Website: macys
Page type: receipt
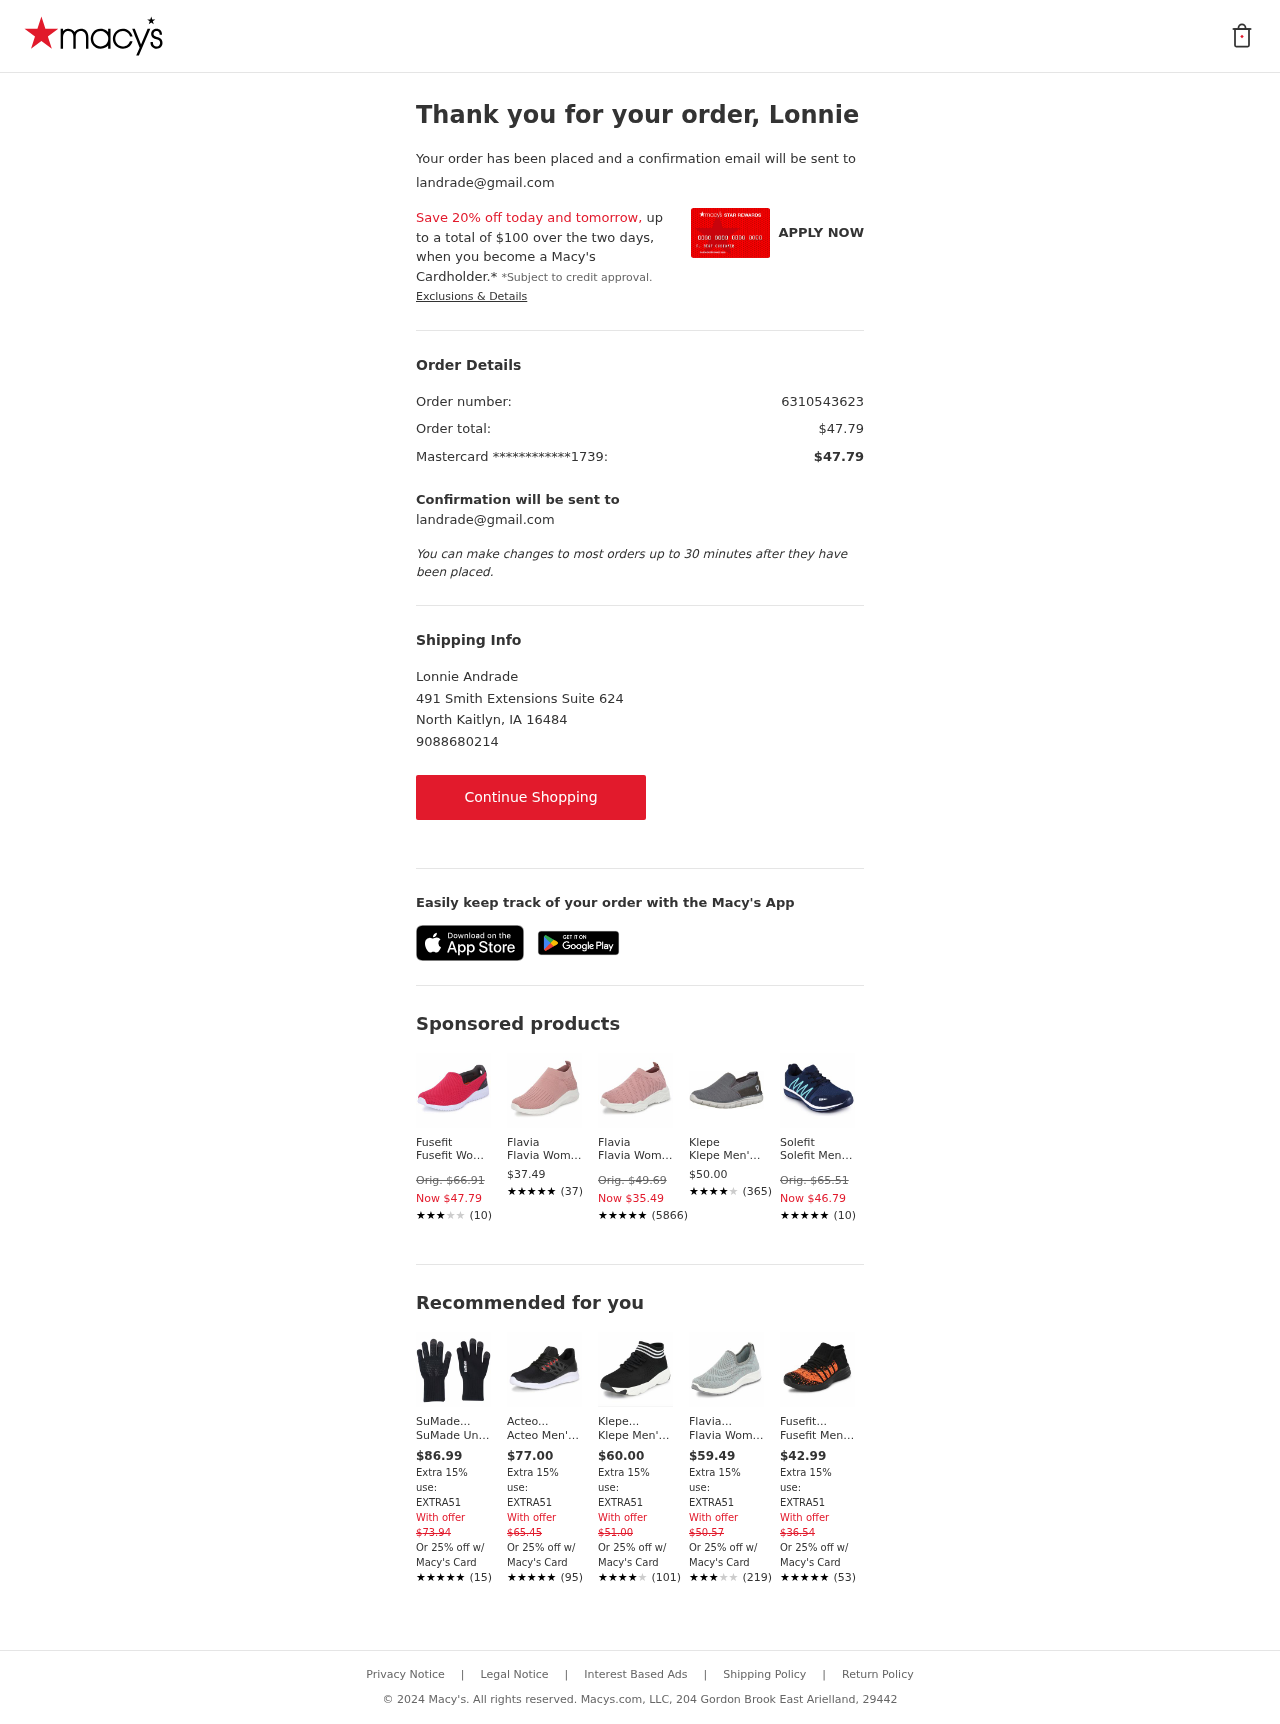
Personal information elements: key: PII_CARD_LAST4
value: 1739
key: PII_CARD_TYPE
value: Mastercard
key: PII_EMAIL
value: landrade@gmail.com
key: PII_FIRSTNAME
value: Lonnie
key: PII_FULLNAME
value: Lonnie Andrade
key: PII_PHONE
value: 9088680214
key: PII_PROMO_CODE
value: EXTRA51
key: PII_STREET
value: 491 Smith Extensions Suite 624
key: PII_EMAIL2
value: landrade@gmail.com
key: PII_CITY_STATE_ZIP
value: North Kaitlyn, IA 16484
Product elements: key: PRODUCT10_BRAND
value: Fusefit
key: PRODUCT10_NAME
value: Fusefit Men's Stroke Black/Orange Running Shoes-6 UK (40 EU) (7 US) (FFR-425)
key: PRODUCT10_NUM_RATINGS
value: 53
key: PRODUCT10_PRICE
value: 42.99
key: PRODUCT10_RATING
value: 4.9
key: PRODUCT1_BRAND
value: Fusefit
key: PRODUCT1_NAME
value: Fusefit Women's Alpinia Fushia Running Shoes-7 UK (40 EU) (8 US) (FFR-453)
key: PRODUCT1_NUM_RATINGS
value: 10
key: PRODUCT1_PRICE
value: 47.79
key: PRODUCT1_RATING
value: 3.1
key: PRODUCT2_BRAND
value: Flavia
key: PRODUCT2_NAME
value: Flavia Women's Pink Running Shoes-UK9 (FKT/HD0234/PNK)
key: PRODUCT2_NUM_RATINGS
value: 37
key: PRODUCT2_PRICE
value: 37.49
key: PRODUCT2_RATING
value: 4.7
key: PRODUCT3_BRAND
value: Flavia
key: PRODUCT3_NAME
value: Flavia Women's Pink Running Shoes-7 UK (39 EU) (8 US) (FKT/FB-06/PNK)
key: PRODUCT3_NUM_RATINGS
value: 5866
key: PRODUCT3_PRICE
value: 35.49
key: PRODUCT3_RATING
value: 4.8
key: PRODUCT4_BRAND
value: Klepe
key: PRODUCT4_NAME
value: Klepe Men's Grey/Navy Flyknit with Memory Foam Running Shoes-10 UK (44 EU) (11 US) (CE-1336/GRYNVY)
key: PRODUCT4_NUM_RATINGS
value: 365
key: PRODUCT4_PRICE
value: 50
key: PRODUCT4_RATING
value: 4.1
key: PRODUCT5_BRAND
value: Solefit
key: PRODUCT5_NAME
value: Solefit Men's Blue Running Shoes-10 UK (43 EU) (SLFT-1129)
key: PRODUCT5_NUM_RATINGS
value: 10
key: PRODUCT5_PRICE
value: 46.79
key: PRODUCT5_RATING
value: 4.9
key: PRODUCT6_BRAND
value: SuMade
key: PRODUCT6_NAME
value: SuMade Unisex Lightweight Outdoor Warm Touchscreen Waterproof Windproof Running Driving Cycling Hiki
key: PRODUCT6_NUM_RATINGS
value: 15
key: PRODUCT6_PRICE
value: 86.99
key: PRODUCT6_RATING
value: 4.7
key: PRODUCT7_BRAND
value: Acteo
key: PRODUCT7_NAME
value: Acteo Men's Black Running Shoes-10 UK (44 EU) (AC1042-Black)
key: PRODUCT7_NUM_RATINGS
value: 95
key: PRODUCT7_PRICE
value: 77
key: PRODUCT7_RATING
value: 4.7
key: PRODUCT8_BRAND
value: Klepe
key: PRODUCT8_NAME
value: Klepe Men's Running Shoes-9 UK (40 EU) (7 US) (KP040/BLK)
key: PRODUCT8_NUM_RATINGS
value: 101
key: PRODUCT8_PRICE
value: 60
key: PRODUCT8_RATING
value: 4.1
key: PRODUCT9_BRAND
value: Flavia
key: PRODUCT9_NAME
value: Flavia Women's Grey Running Shoes-9 UK (41 EU) (10 US) (FKT/SP021/GRY)
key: PRODUCT9_NUM_RATINGS
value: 219
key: PRODUCT9_PRICE
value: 59.49
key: PRODUCT9_RATING
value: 3.3
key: PRODUCT1_ORIGINAL_PRICE
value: Orig. $66.91
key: PRODUCT3_ORIGINAL_PRICE
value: Orig. $49.69
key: PRODUCT5_ORIGINAL_PRICE
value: Orig. $65.51
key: PRODUCT6_OFFER_PRICE
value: $73.94
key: PRODUCT7_OFFER_PRICE
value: $65.45
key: PRODUCT8_OFFER_PRICE
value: $51.00
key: PRODUCT9_OFFER_PRICE
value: $50.57
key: PRODUCT10_OFFER_PRICE
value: $36.54
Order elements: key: ORDER_ID
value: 6310543623
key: ORDER_TOTAL
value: $47.79